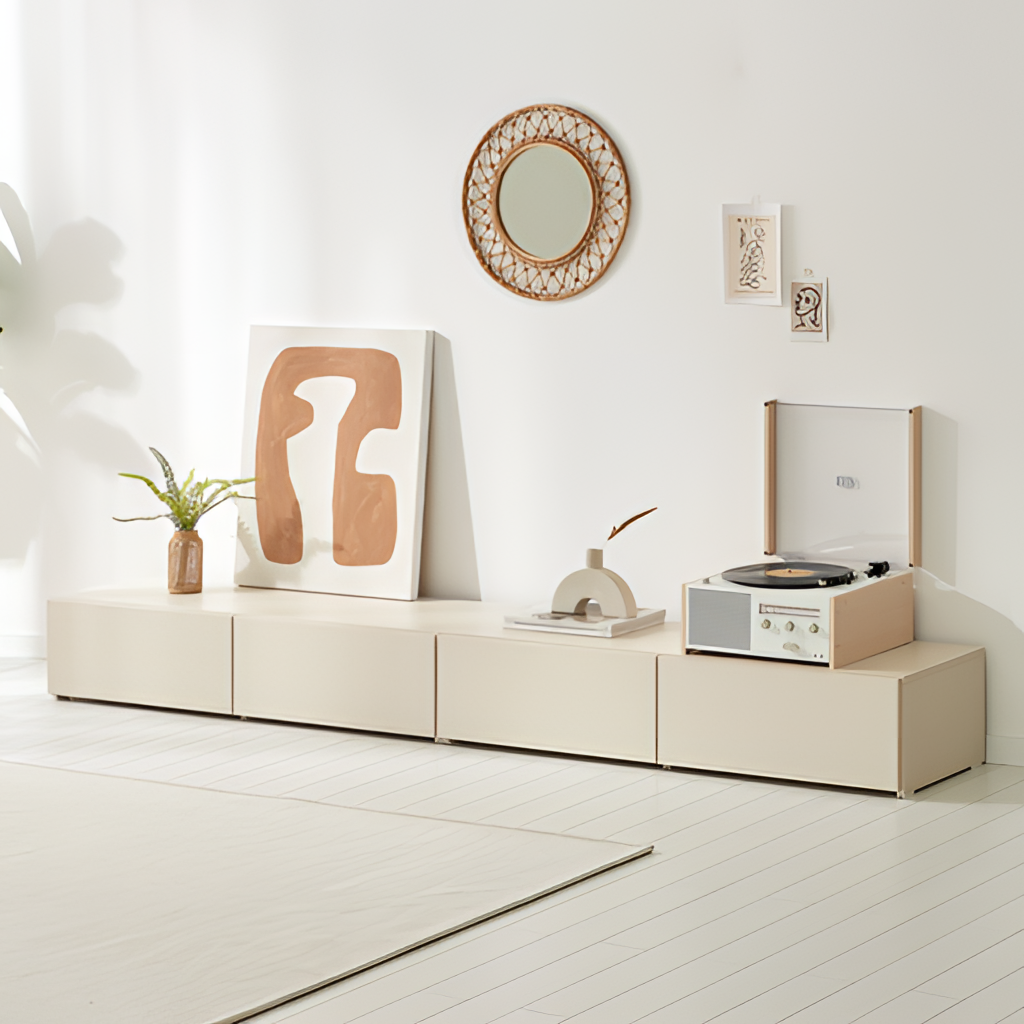
living room, beige wood media console, contemporary, wood flooring, with plank pattern, paint wallpaper, with solid pattern